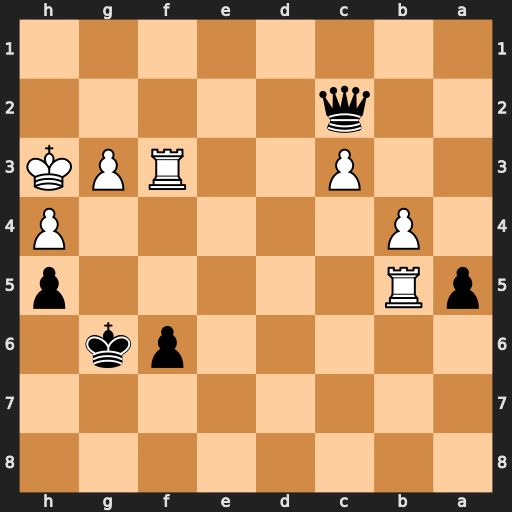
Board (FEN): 8/8/5pk1/pR5p/1P5P/2P2RPK/2q5/8
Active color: b
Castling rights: -
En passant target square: -
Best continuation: Qd1 Kg2 Qe2+ Rf2 Qxb5